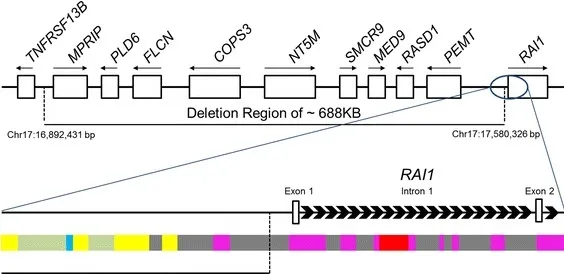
Genomic structure of 17p11.2 CNV and ChromHMM ENCODE regulatory sites. (Top) The maternally inherited deletion spans a maximum of about 688 kb and encompasses 9 genes (white). Arrows represent gene orientation. (Bottom) Enlarged region of deletion shows that the maximum distal breakpoint leaves RAI1 coding regions (white) intact. ChromHMM annotated regulatory sites within H1-hESC from ENCODE are labeled directly underneath. Red = active promoter including transcriptional start site, pink = inactive promoter, dark grey = polycomb repressed, yellow = weak enhancer, light green = low activity sites, and blue = insulator sites.
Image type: chart (chart)